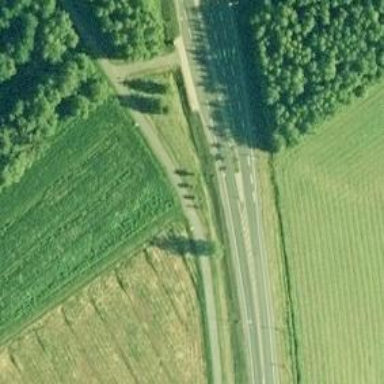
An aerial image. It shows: Asphalt cycleway.